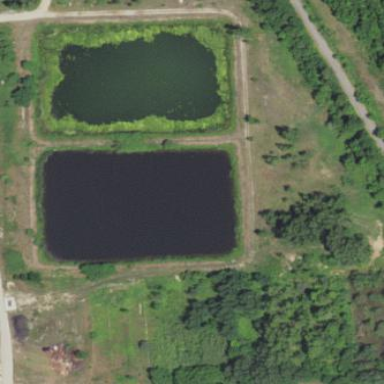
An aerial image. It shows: Pond with natural water.